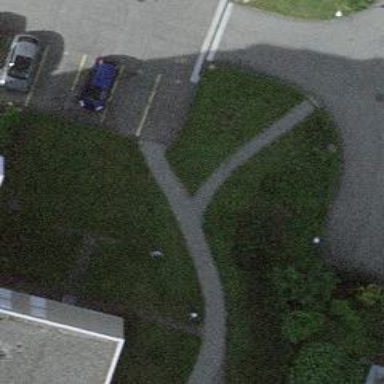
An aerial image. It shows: Path made of paving stones.